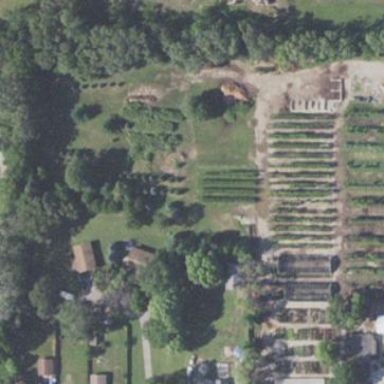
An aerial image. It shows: Plant nursery area.